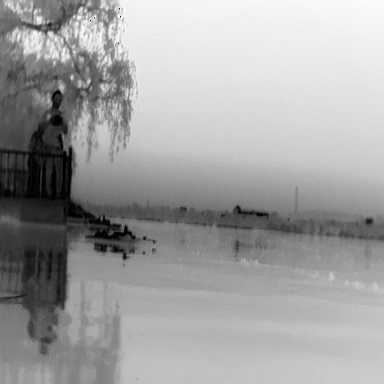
There are two warships in the infrared image.